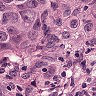
Metastatic tissue present: yes